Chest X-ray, AP view. Patient: 14 years old, sex M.
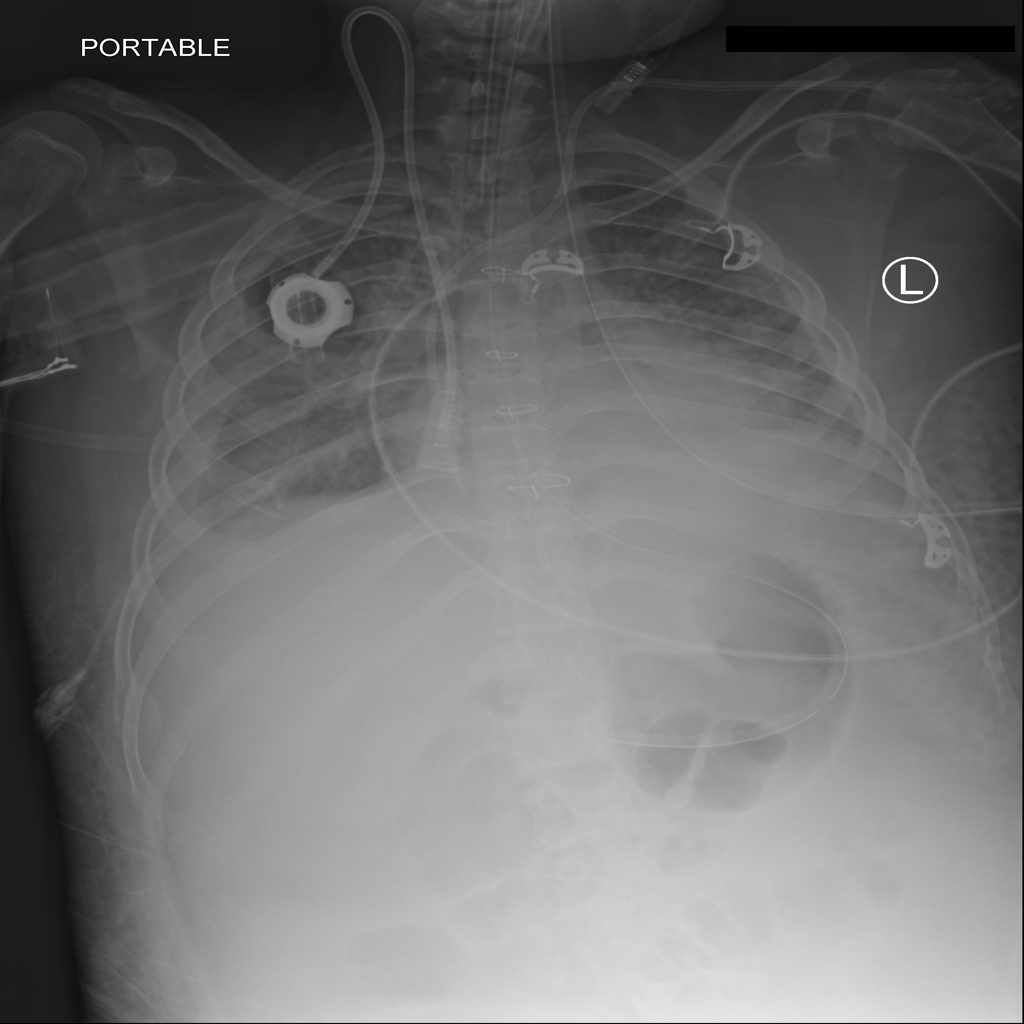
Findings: Effusion